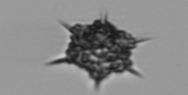
Label: Dictyocha